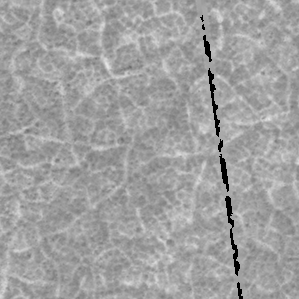
Label: frost